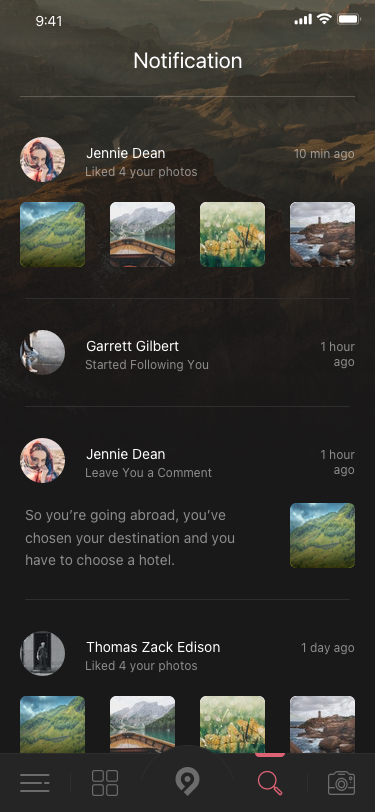
Text in this UI design:
Notification
Jennie Dean
Liked 4 your photos
10 min ago
Garrett Gilbert
Started Following You
1 hour ago
Jennie Dean
Leave You a Comment
1 hour ago
So you’re going abroad, you’ve chosen your destination and you have to choose a hotel.
Thomas Zack Edison
Liked 4 your photos
1 day ago